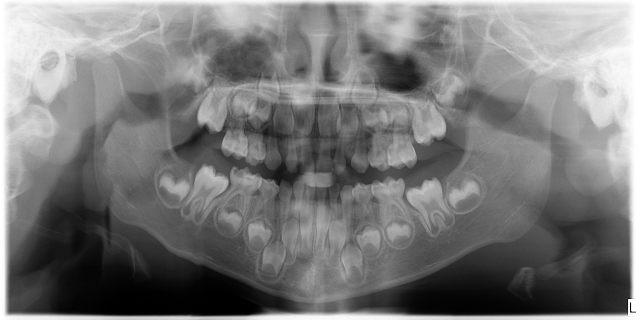
child